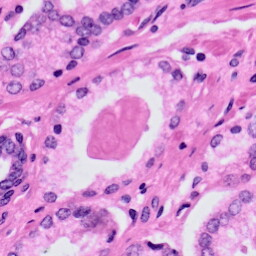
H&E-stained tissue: Prostate